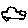
Label: car